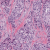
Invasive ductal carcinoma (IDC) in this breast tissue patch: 1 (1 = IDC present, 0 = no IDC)